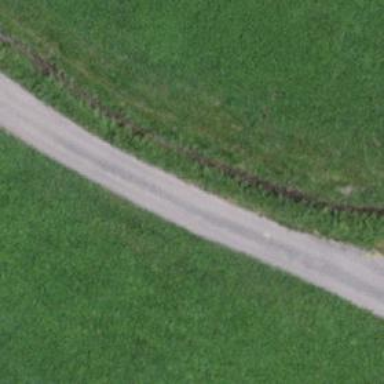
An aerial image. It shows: Track with compacted grade2 surface.